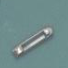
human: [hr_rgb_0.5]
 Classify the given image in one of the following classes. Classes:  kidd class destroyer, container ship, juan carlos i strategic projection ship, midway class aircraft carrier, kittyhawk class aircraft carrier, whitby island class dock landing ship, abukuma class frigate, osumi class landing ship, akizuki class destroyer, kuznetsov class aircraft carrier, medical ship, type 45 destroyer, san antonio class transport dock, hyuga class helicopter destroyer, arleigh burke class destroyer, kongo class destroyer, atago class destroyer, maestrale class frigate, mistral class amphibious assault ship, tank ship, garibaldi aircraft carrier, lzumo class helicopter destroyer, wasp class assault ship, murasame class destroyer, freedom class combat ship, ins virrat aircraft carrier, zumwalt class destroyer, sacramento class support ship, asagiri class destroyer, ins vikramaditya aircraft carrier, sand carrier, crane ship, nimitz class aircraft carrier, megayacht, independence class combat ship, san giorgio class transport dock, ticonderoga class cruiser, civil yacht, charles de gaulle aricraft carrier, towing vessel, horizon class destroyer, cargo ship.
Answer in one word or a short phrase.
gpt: Sand carrier